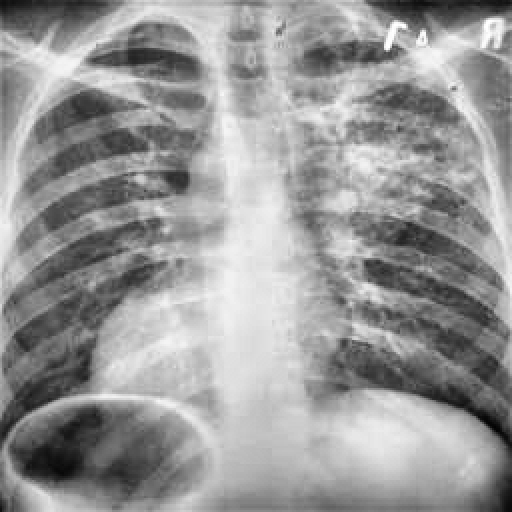
Finding: TUBERCULOSIS